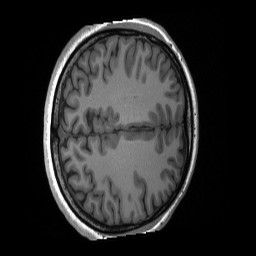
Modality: T1w
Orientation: axial
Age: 26
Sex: female
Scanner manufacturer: siemens
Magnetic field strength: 3 T
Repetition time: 2.4 s
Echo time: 0.00224 s